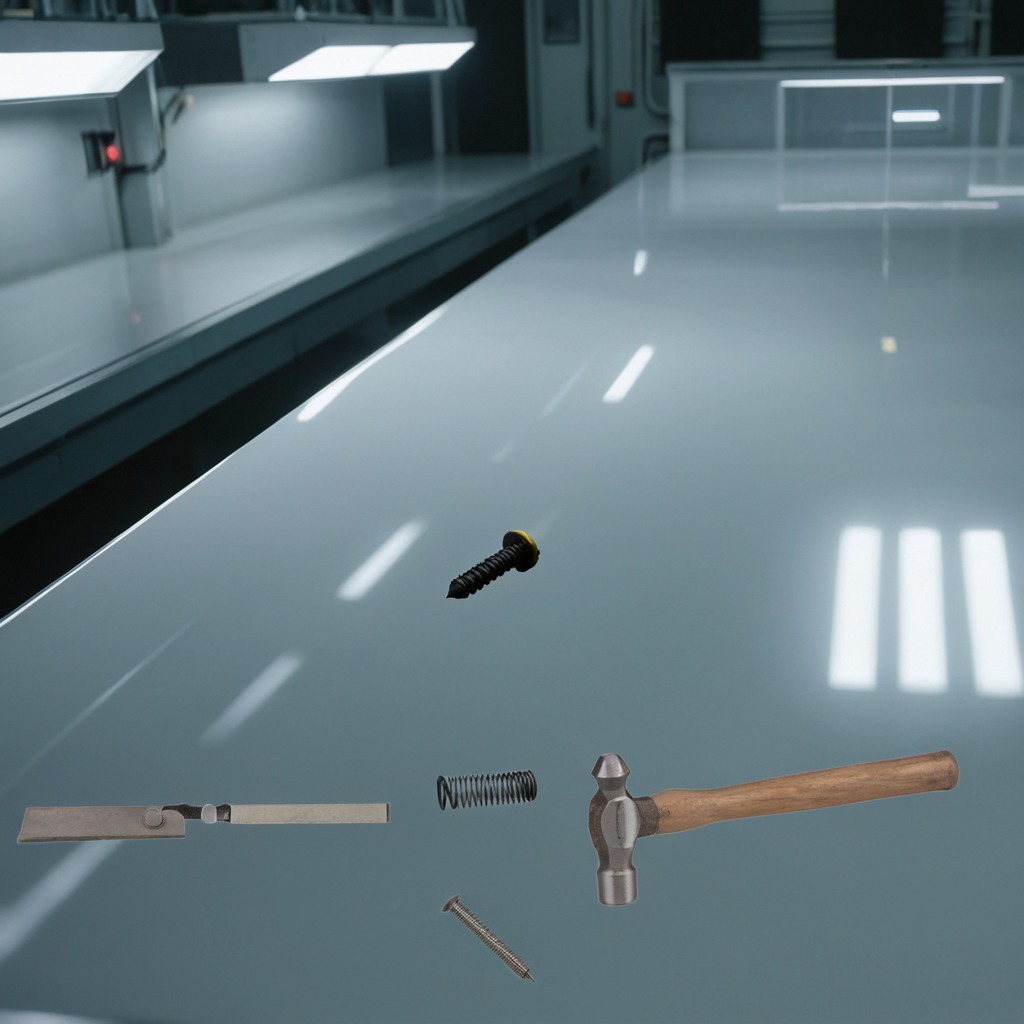
A hammer, iron nail, coiled metal spring, and a hand saw are lying on a high-gloss table in a ship maintenance bay industrial lighting.